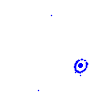
Particle: electron